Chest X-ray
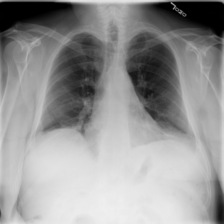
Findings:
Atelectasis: negative
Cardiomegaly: negative
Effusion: negative
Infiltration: negative
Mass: negative
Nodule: negative
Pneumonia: negative
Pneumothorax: negative
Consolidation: negative
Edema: negative
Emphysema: negative
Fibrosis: negative
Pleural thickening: negative
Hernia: negative